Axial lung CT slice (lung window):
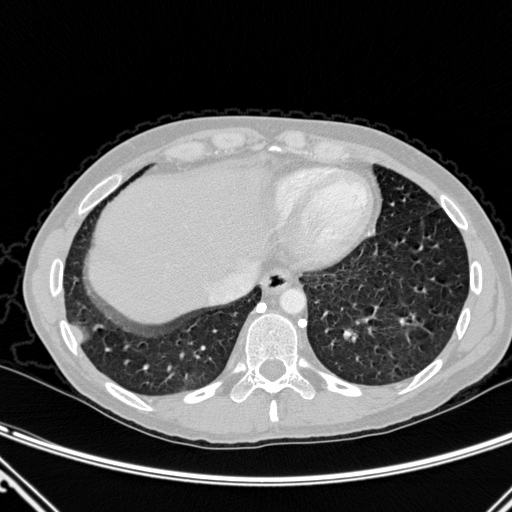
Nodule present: no